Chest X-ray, PA view. Patient: 72 years old, sex M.
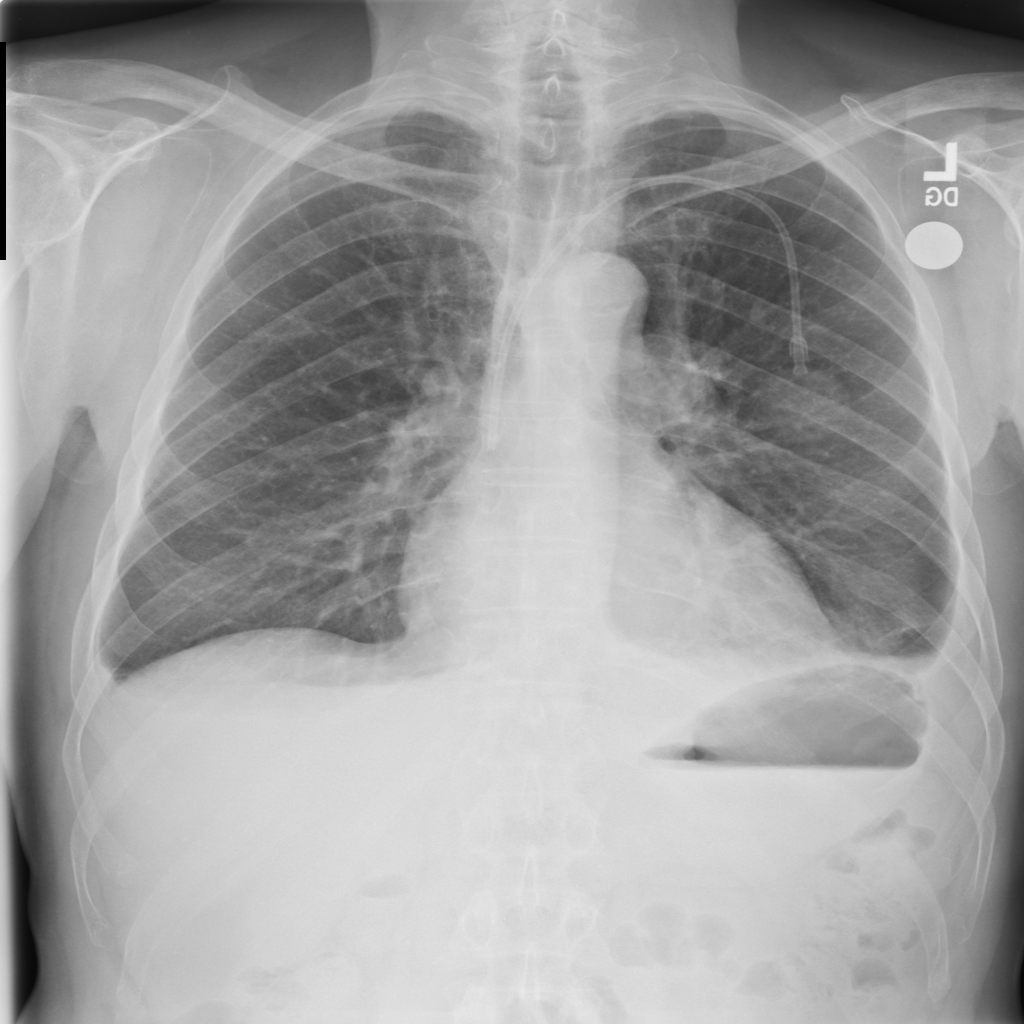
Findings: Effusion